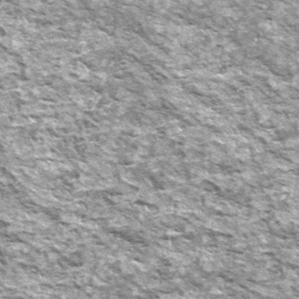
Label: frost